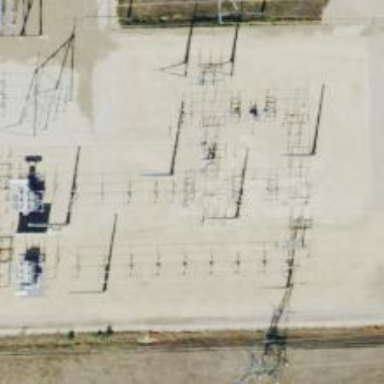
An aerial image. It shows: Switch used for power control.